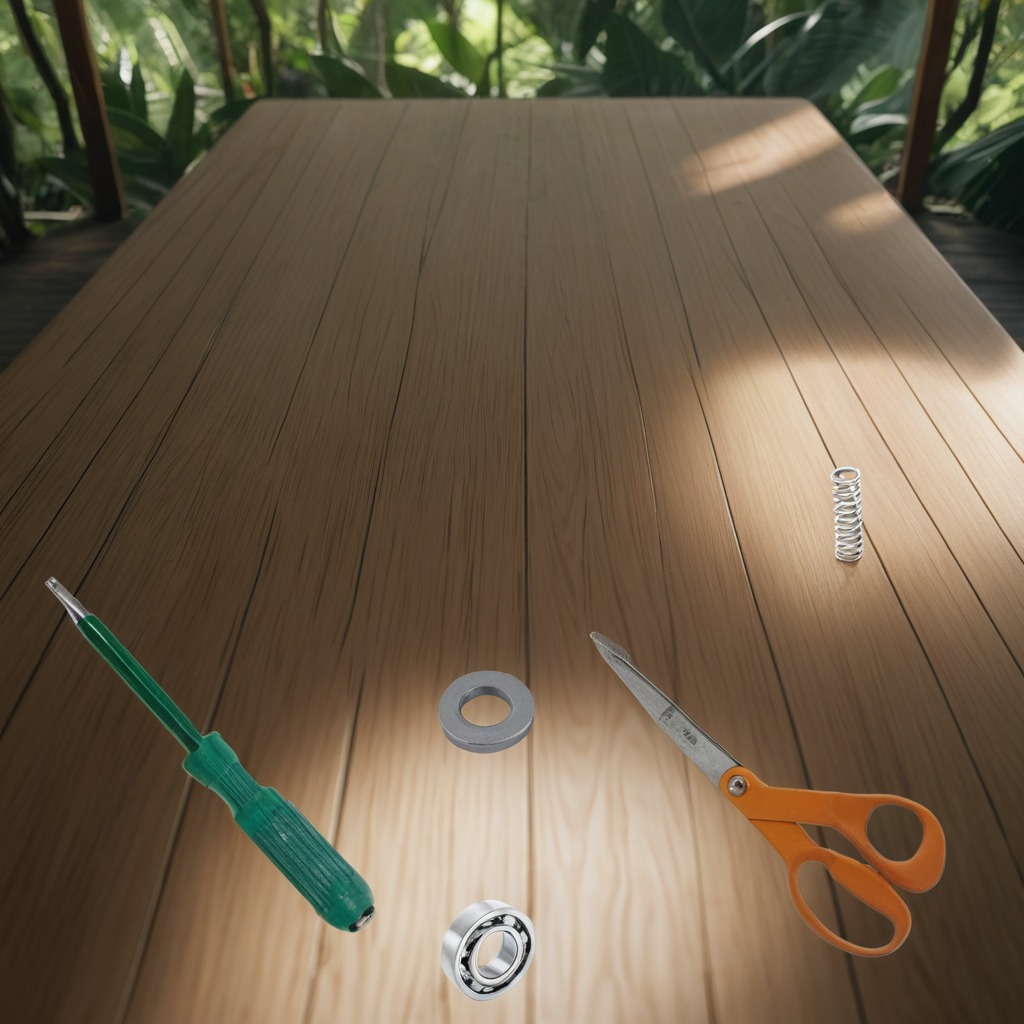
A ball bearing, washer, spring, screwdriver, and scissors are lying on a wooden table.